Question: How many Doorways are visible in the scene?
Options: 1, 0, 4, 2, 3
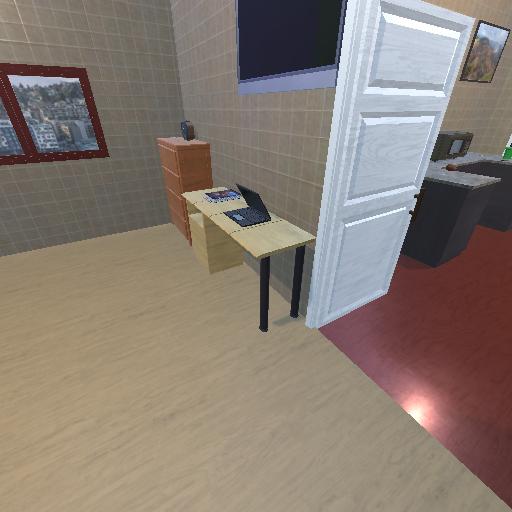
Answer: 1